Field crop: maize
Growth stage: 2
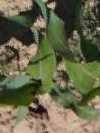
Species: maize